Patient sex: M
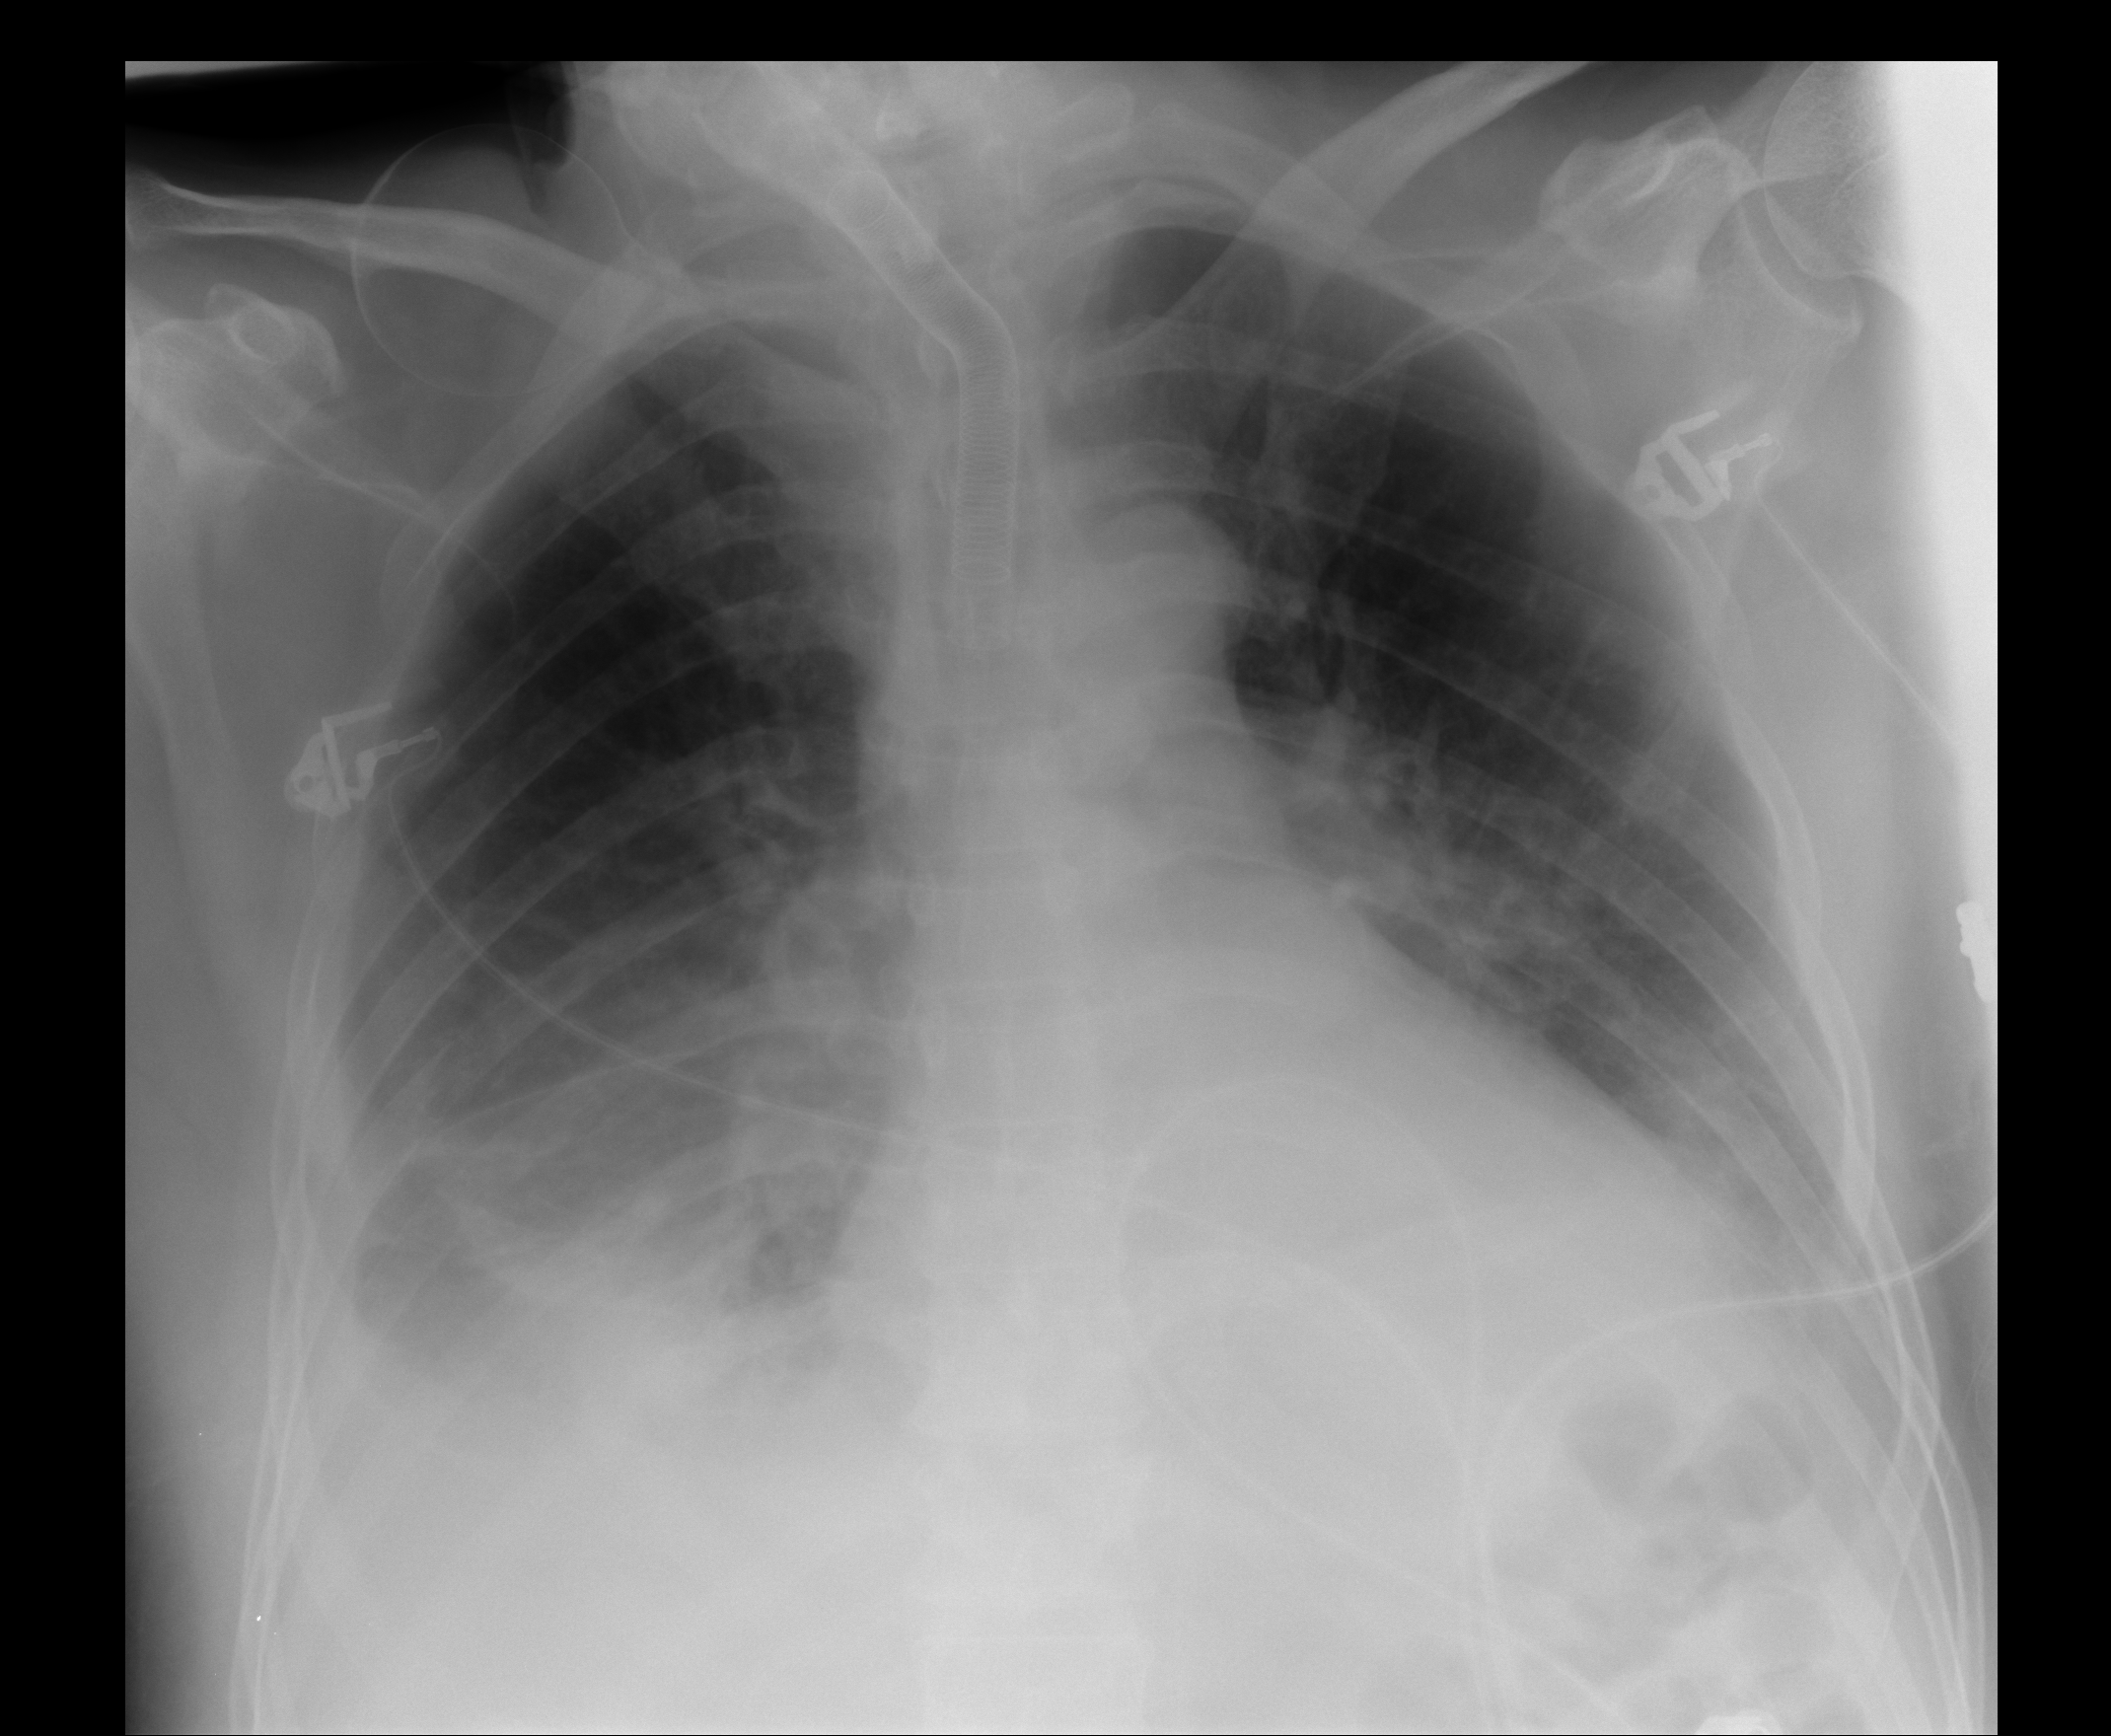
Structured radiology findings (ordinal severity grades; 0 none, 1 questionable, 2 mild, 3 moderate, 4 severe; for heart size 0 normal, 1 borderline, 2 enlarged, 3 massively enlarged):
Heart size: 2
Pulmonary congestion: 2
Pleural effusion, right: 3
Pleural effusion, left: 2
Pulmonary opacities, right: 2
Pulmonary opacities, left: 0
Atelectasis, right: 2
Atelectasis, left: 2